Question: I would like to rotate the text with pdfbox that will be above a line as in the picture

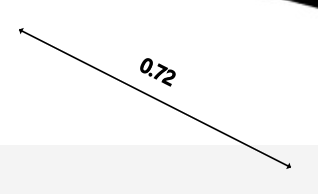
Answer: To rotate text above the line, you have to change the text matrix or the current transformation matrix to rotate following content, e.g. like this:
'''
PDDocument doc = new PDDocument();
PDPage page = new PDPage();
doc.addPage(page);
PDPageContentStream cos = new PDPageContentStream(doc, page);
cos.transform(Matrix.getRotateInstance(-Math.PI / 6, 100, 650));
cos.moveTo(0, 0);
cos.lineTo(125, 0);
cos.stroke();
cos.beginText();
String text = "0.72";
cos.newLineAtOffset(50, 5);
cos.setFont(PDType1Font.HELVETICA_BOLD, 12);
cos.showText(text);
cos.endText();
cos.close();
doc.save("TextOnLine.pdf");
doc.close();
'''
<URL>'testRotatedTextOnLineForCedrickKapema'
I chose to use the current transformation matrix because that allowed me to rotate a horizontal line together with the text.
The result:
<URL>